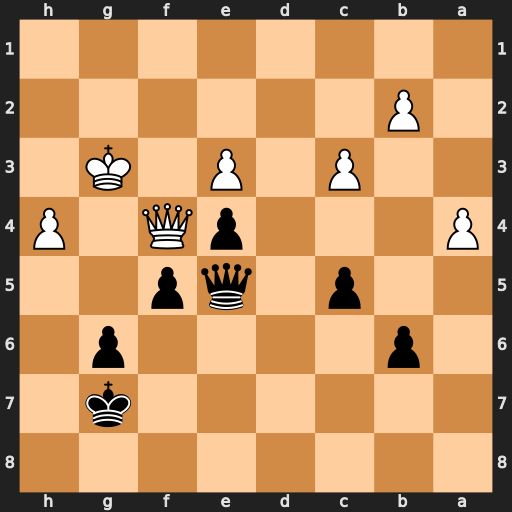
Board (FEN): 8/6k1/1p4p1/2p1qp2/P3pQ1P/2P1P1K1/1P6/8
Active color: b
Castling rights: -
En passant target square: -
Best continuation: Qxf4+ Kxf4 c4